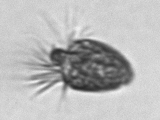
Label: Strombidium_tintinnodes